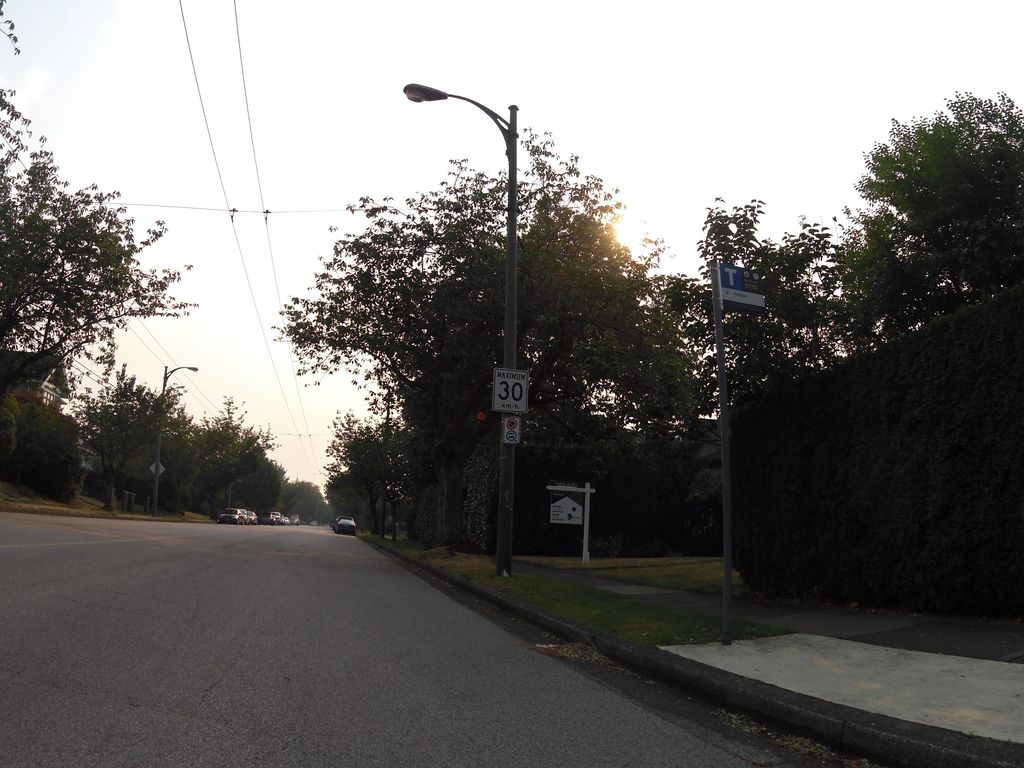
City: vancouver